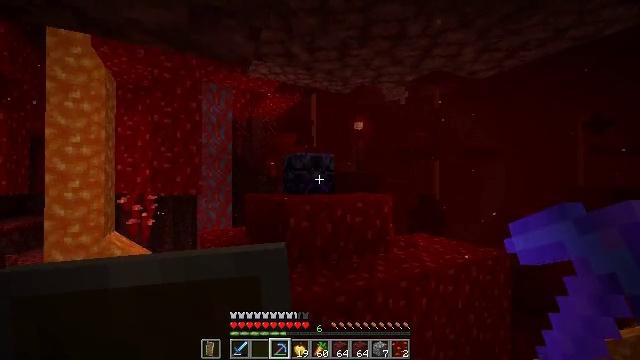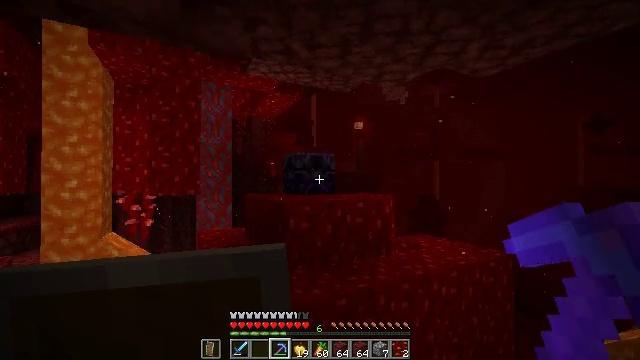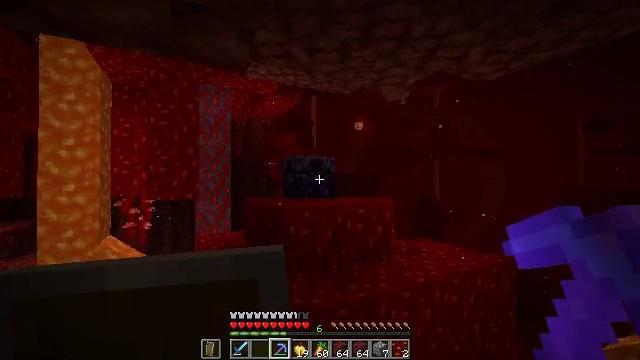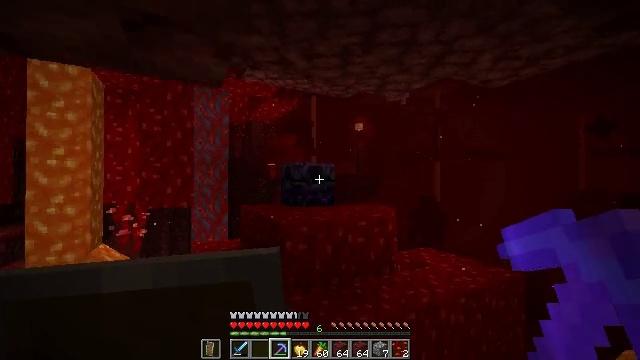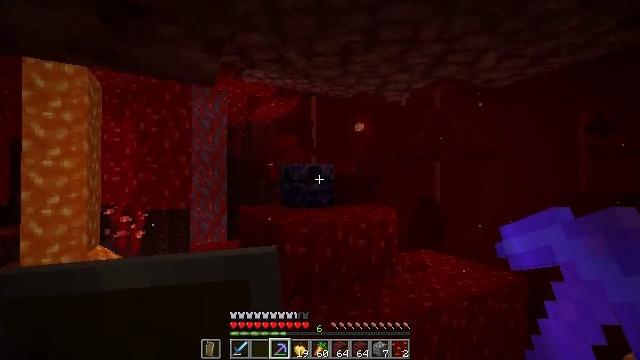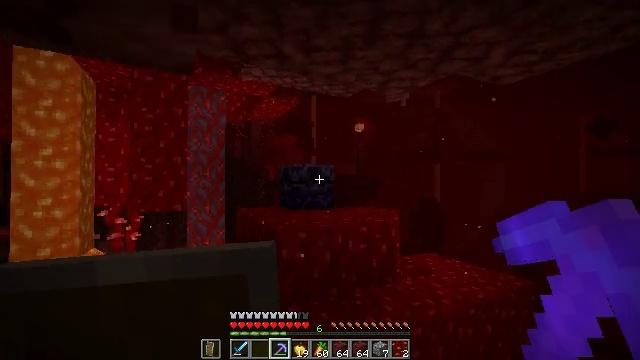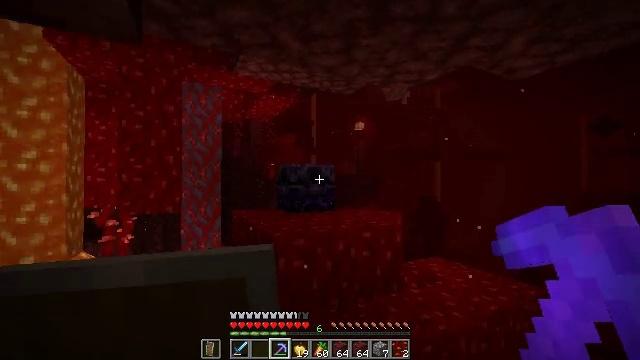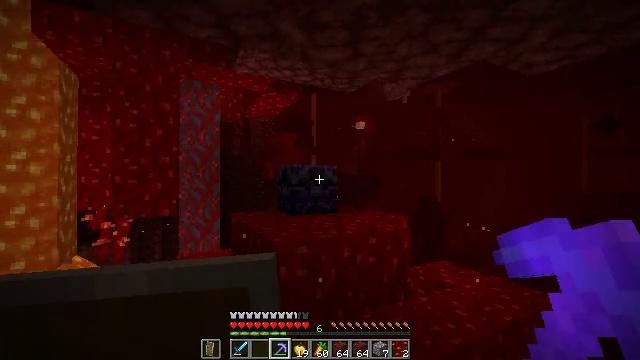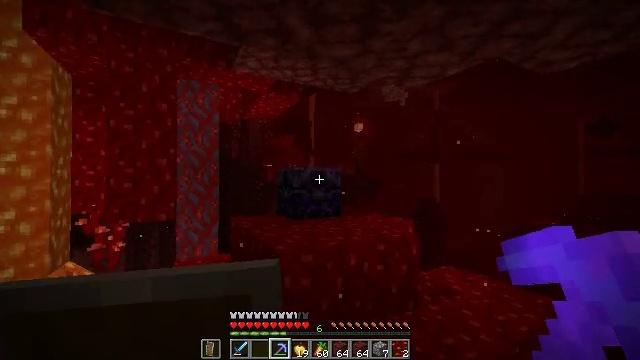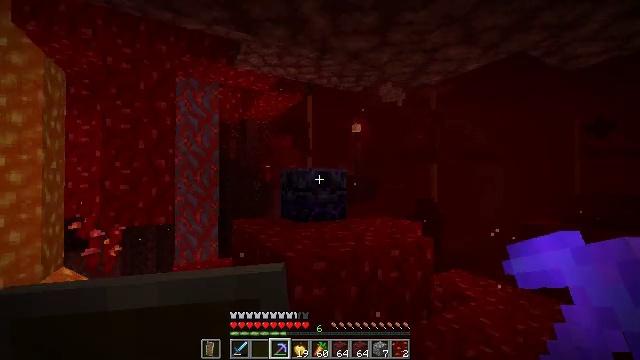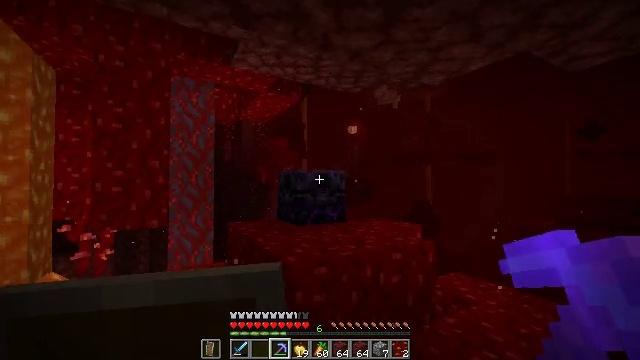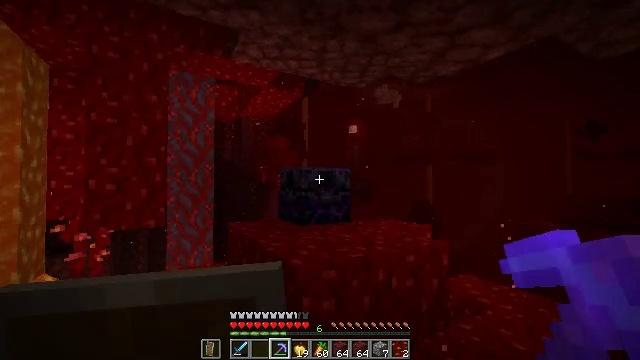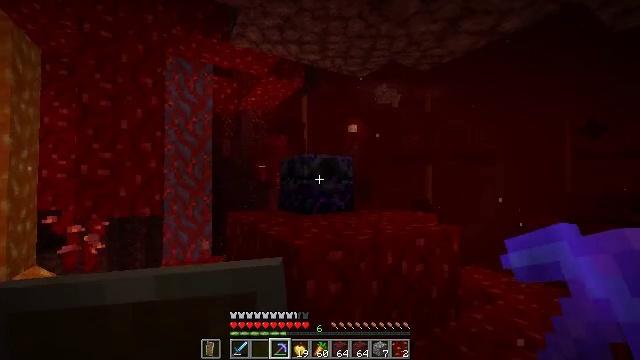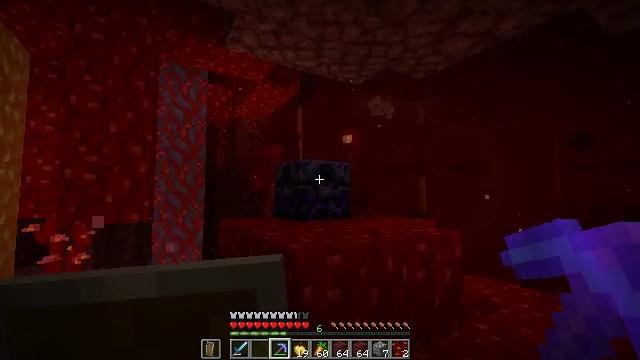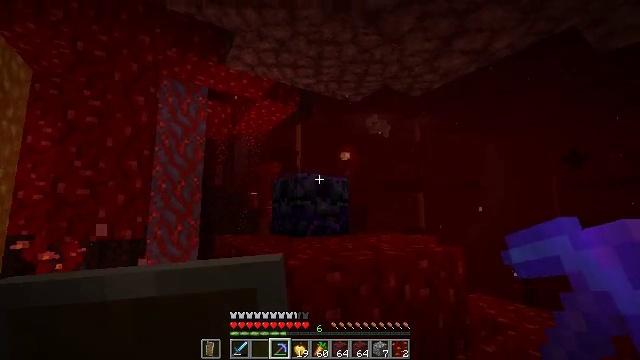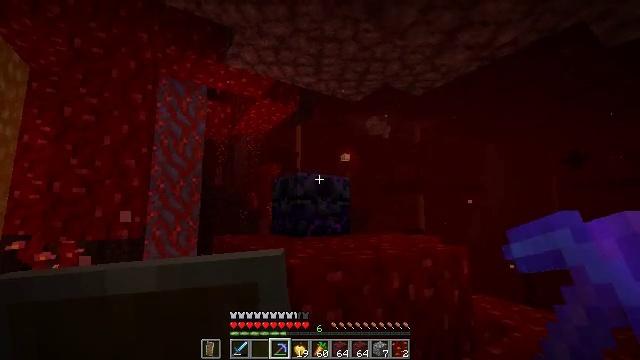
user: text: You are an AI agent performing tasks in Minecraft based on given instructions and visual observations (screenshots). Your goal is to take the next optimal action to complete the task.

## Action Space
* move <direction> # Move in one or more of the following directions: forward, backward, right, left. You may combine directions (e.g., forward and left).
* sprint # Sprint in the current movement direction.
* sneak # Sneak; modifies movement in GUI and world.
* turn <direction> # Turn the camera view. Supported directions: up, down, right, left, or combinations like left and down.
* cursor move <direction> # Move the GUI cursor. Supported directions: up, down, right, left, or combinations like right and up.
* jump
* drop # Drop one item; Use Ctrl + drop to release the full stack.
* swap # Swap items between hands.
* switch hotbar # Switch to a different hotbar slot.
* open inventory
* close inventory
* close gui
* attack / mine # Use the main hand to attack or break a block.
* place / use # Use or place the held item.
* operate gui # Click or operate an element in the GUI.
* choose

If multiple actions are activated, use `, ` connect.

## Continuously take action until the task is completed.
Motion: motion action
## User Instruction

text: Retrieve the respawn anchor.
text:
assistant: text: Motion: move forward
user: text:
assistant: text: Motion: move forward
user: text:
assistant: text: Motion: move forward
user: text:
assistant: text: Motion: move forward
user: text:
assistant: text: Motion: move forward
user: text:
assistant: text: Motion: move forward
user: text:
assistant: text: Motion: move forward and move left
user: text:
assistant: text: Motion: move forward and move left
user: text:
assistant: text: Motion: move forward and move left
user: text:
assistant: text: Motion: move forward, sneak, turn right
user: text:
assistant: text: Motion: move forward, sneak
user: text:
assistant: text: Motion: move forward, sneak
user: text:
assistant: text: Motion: move forward, sneak, turn right and up
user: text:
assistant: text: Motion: move forward, sneak, turn up
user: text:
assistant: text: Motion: sneak, attack / mine
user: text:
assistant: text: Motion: sneak, attack / mine
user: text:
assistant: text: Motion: sneak, attack / mine
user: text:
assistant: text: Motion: sneak, attack / mine
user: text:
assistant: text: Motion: sneak, attack / mine
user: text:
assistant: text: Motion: sneak, attack / mine
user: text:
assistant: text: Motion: move forward, sneak, attack / mine
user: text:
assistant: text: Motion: move forward, sneak, attack / mine
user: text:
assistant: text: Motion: move forward, sneak, attack / mine
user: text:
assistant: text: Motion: move forward, sneak, attack / mine
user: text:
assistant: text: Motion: move forward, sneak, attack / mine
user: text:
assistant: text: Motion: sneak, attack / mine
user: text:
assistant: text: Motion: sneak, attack / mine
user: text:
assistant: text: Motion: move back, sneak, attack / mine
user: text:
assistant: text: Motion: move back, sneak, attack / mine
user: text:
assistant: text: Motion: move back, sneak, attack / mine